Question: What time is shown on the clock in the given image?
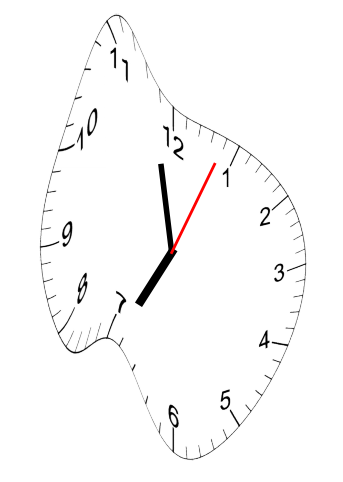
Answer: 06:58:04